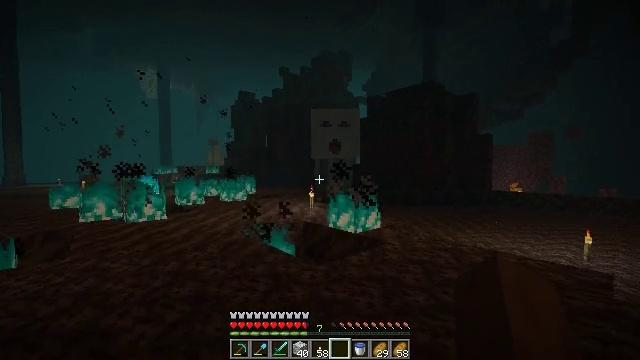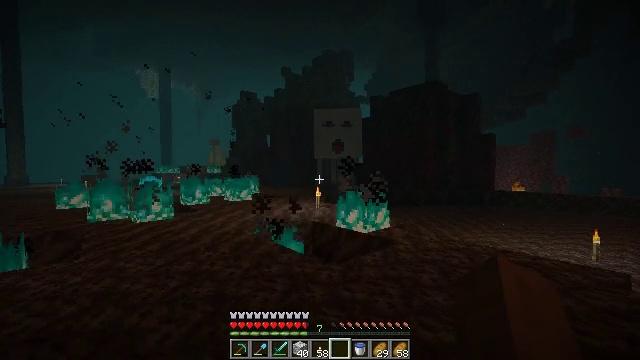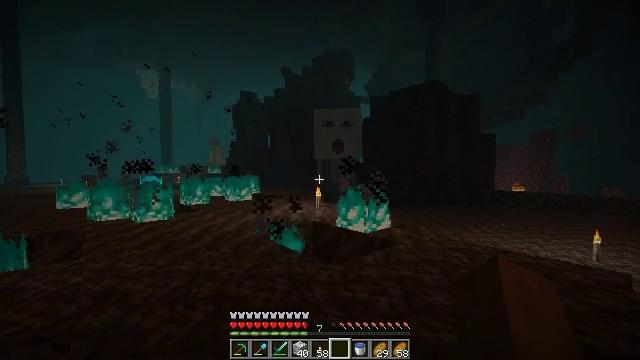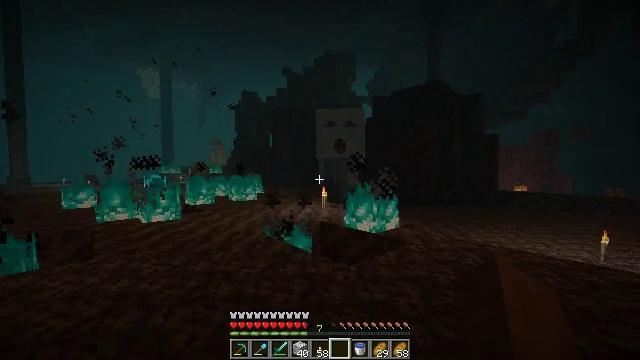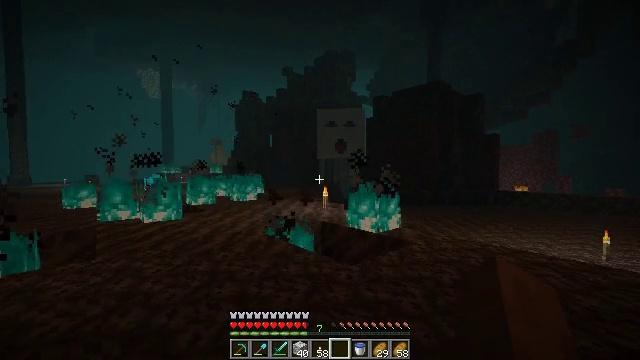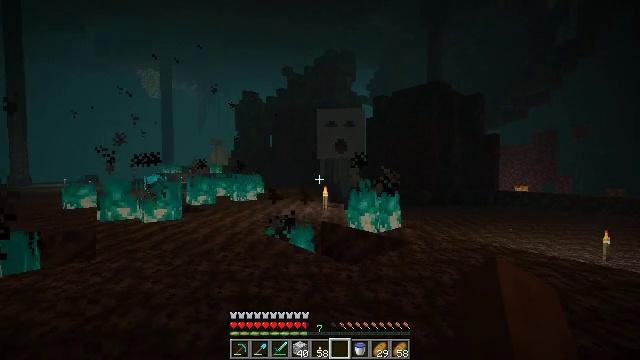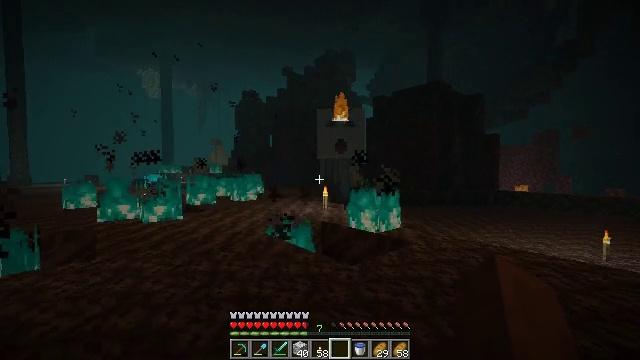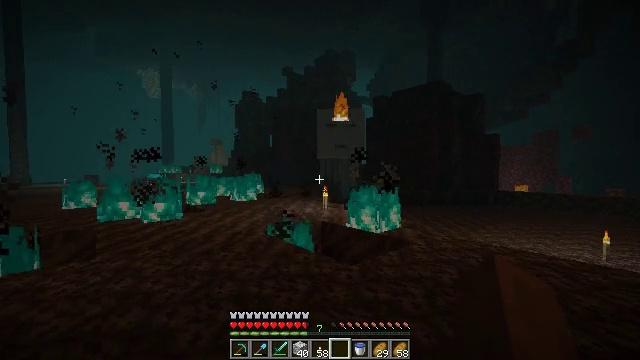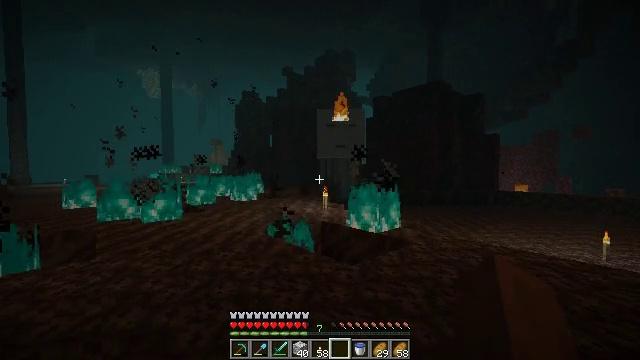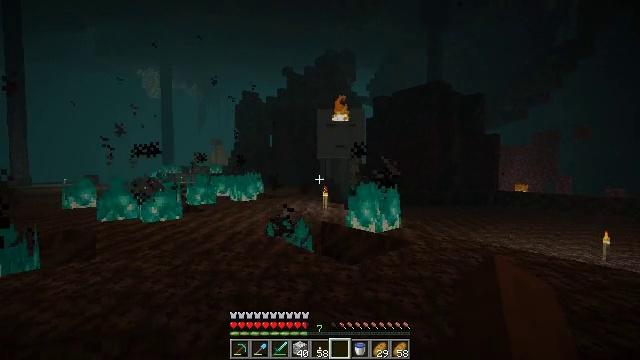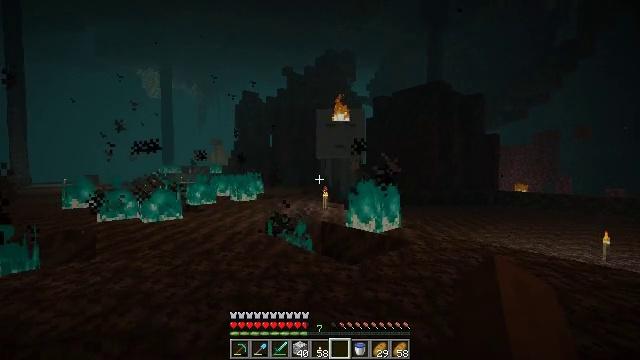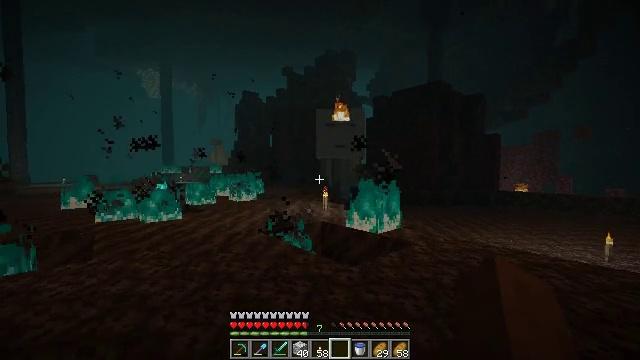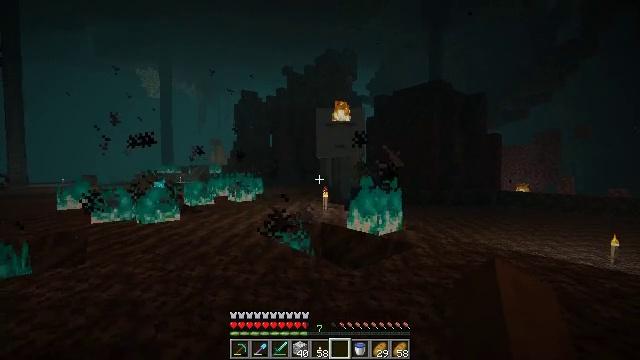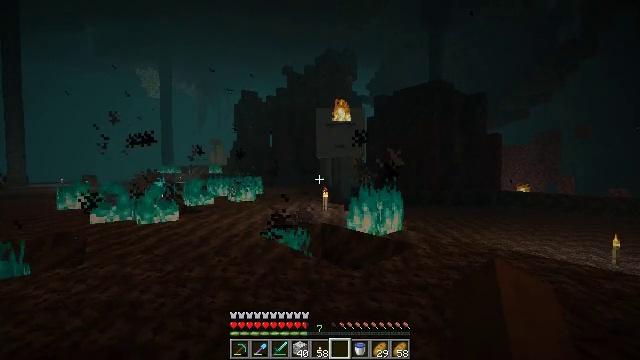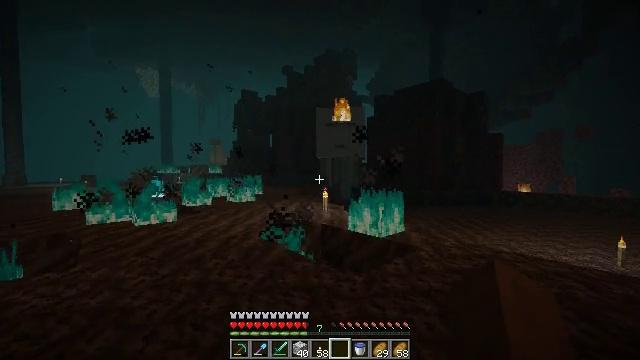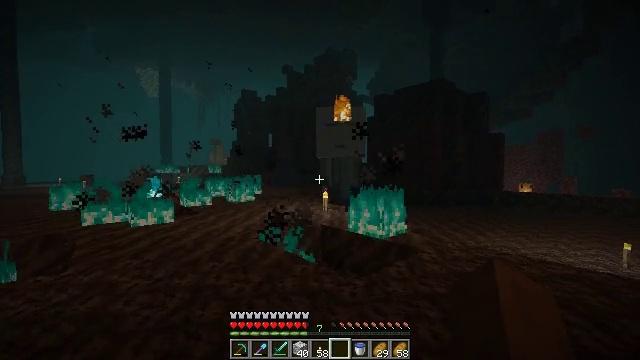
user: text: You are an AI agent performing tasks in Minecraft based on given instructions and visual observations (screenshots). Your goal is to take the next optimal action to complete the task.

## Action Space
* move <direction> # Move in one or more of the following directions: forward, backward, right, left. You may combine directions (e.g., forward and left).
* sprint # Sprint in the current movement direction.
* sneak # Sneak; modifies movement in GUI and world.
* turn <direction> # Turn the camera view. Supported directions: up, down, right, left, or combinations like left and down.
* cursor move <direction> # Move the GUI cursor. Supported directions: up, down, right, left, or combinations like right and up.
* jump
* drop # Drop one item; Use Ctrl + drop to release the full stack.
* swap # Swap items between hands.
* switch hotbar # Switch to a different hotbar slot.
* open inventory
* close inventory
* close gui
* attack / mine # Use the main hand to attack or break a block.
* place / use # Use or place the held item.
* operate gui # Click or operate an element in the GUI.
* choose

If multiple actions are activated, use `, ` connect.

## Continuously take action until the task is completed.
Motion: motion action
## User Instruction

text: Break the block holding the soul fire.
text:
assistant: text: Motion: move left
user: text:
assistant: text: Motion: move left
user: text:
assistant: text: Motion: move left
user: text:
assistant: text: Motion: no_op
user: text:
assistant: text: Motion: no_op
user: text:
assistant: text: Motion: no_op
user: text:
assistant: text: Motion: no_op
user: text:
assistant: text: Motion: no_op
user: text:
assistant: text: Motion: no_op
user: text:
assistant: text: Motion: no_op
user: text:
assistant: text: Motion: move forward
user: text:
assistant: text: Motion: move forward
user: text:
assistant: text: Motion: move forward
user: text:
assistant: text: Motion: move forward
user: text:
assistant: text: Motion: move forward
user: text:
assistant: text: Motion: move forward and move right
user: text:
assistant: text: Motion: move forward and move right, turn right and up
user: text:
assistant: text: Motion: move right, turn right and up
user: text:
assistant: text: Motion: no_op
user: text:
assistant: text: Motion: no_op
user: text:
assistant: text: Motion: no_op
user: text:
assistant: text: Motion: no_op
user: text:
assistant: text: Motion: no_op
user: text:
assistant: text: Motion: no_op
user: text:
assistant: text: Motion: no_op
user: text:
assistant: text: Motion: no_op
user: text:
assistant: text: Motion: no_op
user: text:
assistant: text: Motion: no_op
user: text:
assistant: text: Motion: no_op
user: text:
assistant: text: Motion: no_op